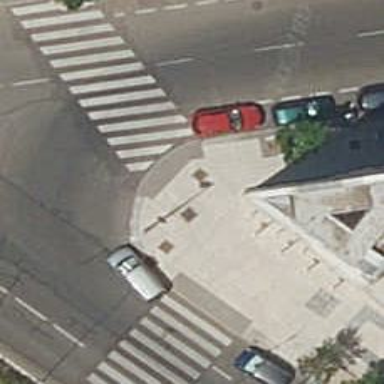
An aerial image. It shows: Sidewalk along the footway.